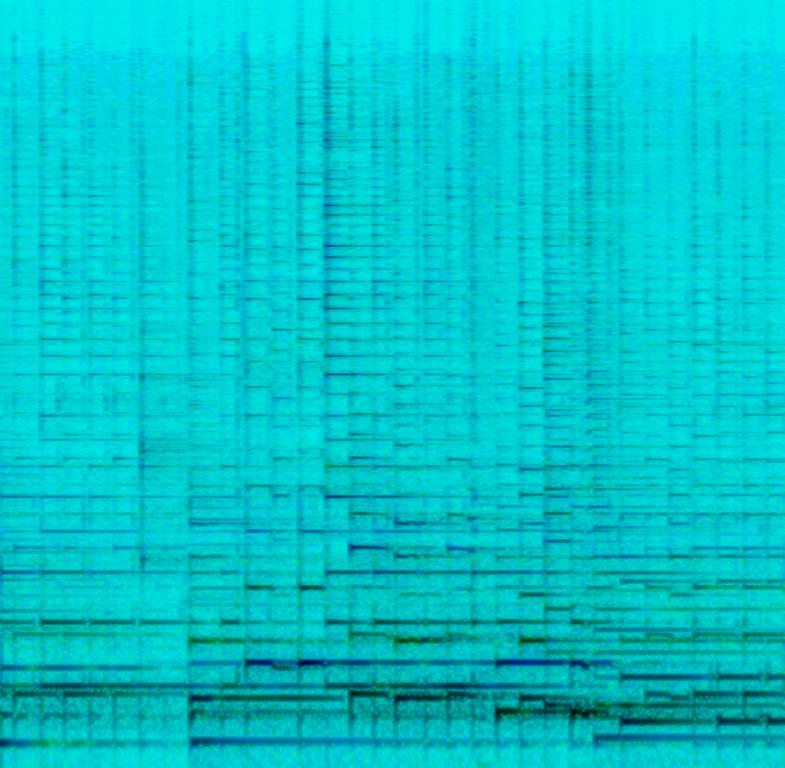
This is a classical music piece that is being performed on the acoustic guitar. The acoustic guitar is being played in a gentle manner. The tune is in major key which gives the piece an optimistic aura. There is a tender atmosphere to the piece. This piece could be playing in the background at a classy restaurant. It could also be used in the soundtrack of a feelgood movie, especially during the scenes in which the characters are finding pleasure in simple things.